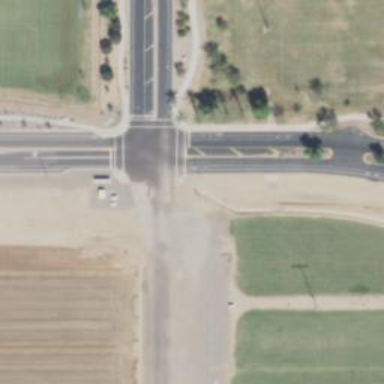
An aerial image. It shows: Solid stop line on the road.